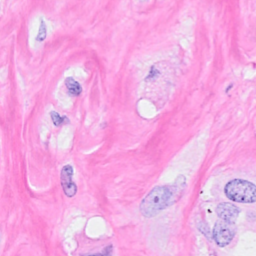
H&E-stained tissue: Breast